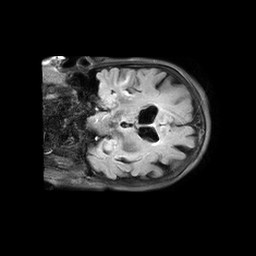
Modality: FLAIR
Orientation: coronal
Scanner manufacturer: philips
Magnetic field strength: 3 T
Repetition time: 11 s
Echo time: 0.12 s